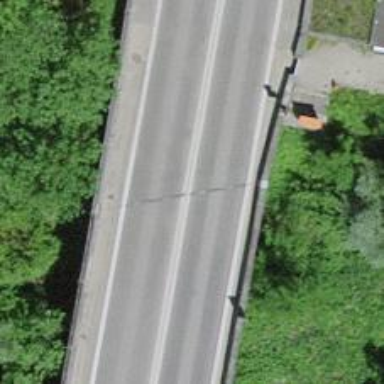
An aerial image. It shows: Asphalt motorroad with trunk classification.